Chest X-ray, PA view. Patient: 67 years old, sex M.
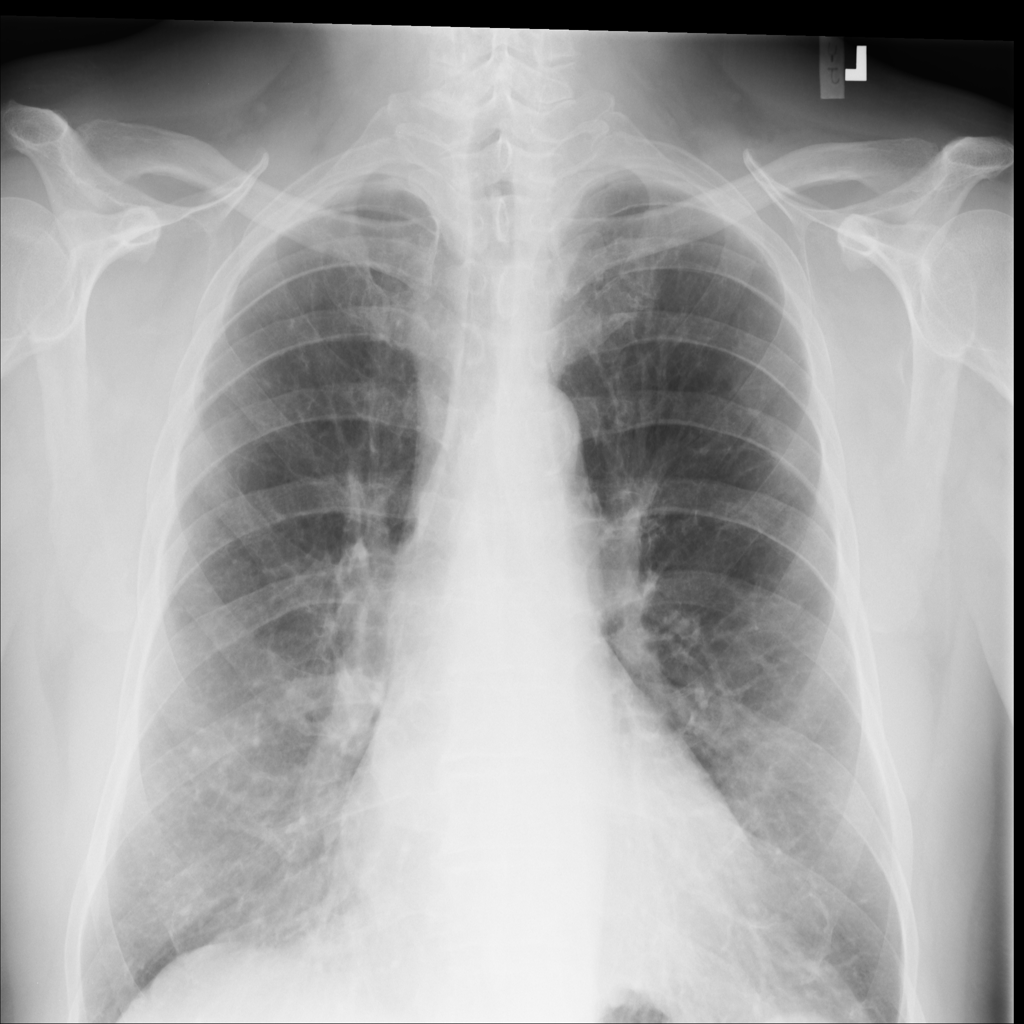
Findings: No Finding